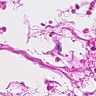
Metastatic tissue present: no